【题型】选择题　【知识点】平面几何　【难度】medium
设$\triangle A_nB_nC_n$的三边长分别为$a_n$、$b_n$、$c_n$，面积为$S_n$（$n$为正整数）。若$b_1 - c_1 = \frac{1}{2}a_1$，其中$c_1 > \frac{1}{4}a_1$，$a_{n+1} = a_n$，$b_{n+1} = c_n + \frac{1}{4}a_n$，$c_{n+1} = b_n + \frac{1}{4}a_n$，则（ ）

\vspace{1em}
\noindent
A. $\{S_n\}$为严格减数列 \\
B. $\{S_n\}$为严格增数列 \\
C. $\{S_{2n-1}\}$为严格增数列，$\{S_{2n}\}$为严格减数列 \\
D. $\{S_{2n-1}\}$为严格减数列，$\{S_{2n}\}$为严格增数列
【解答】
\textbf{【答案】B}

\textbf{【详解】}

由已知$a_{n+1}=a_n$，即$\triangle A_nB_nC_n$的边$|B_nC_n|$为定值，不妨设$B_n$，$C_n$为定点，如图所示，

又$b_{n+1}=c_n+\frac{1}{4}a_n$，$c_{n+1}=b_n+\frac{1}{4}a_n$，

则$b_{n+1}-c_{n+1}=c_n - b_n=-(b_n - c_n)$，

即$|b_n - c_n|$为定值，

又$b_1 - c_1=\frac{1}{2}a_1$，

所以$|b_n - c_n|=\frac{1}{2}a_1$为定值，

即$||A_nB_n|-|A_nC_n||=\frac{1}{2}a_1$，

所以动点$A_n$到定点$B_n$，$C_n$的距离之差的绝对值为定值，

满足双曲线定义，

所以动点$A_n$的轨迹为以$B_n$，$C_n$为焦点的双曲线。

所以$S_n=\frac{1}{2}|B_nC_n|\cdot|y_{A_n}|=\frac{1}{2}a_1|y_{A_n}|$，

又$b_{n+1}+c_{n+1}=b_n + c_n+\frac{1}{2}a_n=b_n + c_n+\frac{1}{2}a_1$，

所以数列$\{b_n + c_n\}$是以$b_1 + c_1$为首项，$\frac{1}{2}a_1$为公差的等差数列，

则数列$\{b_n + c_n\}$为递增数列，

所以当$n$增大时，$b_n + c_n$变大，即$|A_nC_n|+|A_nB_n|$变大，

此时$A_n$向远离$x$轴处运动，即$|y_{A_n}|$变大，

所以$S_n=\frac{1}{2}a_1|y_{A_n}|$变大，

即数列$\{S_n\}$为严格增数列，且$\{S_{2n-1}\}$，$\{S_{2n}\}$均为严格增数列，

故选：B。

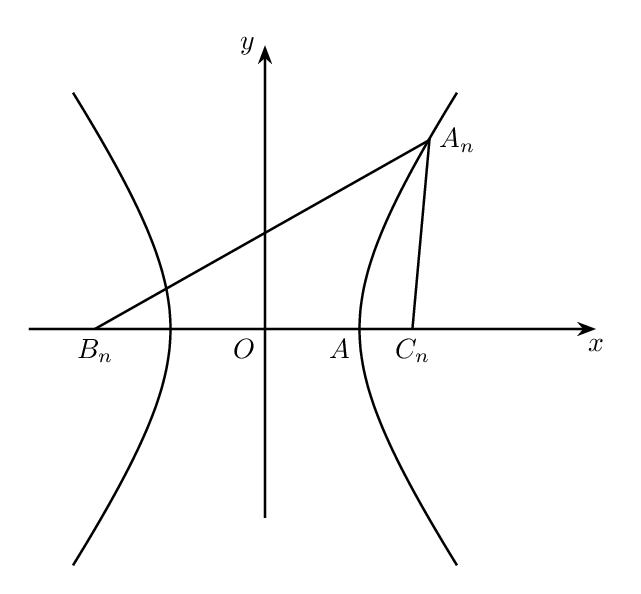